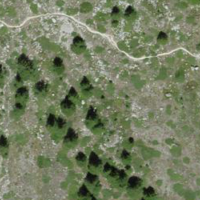
EUNIS habitat code: 31
Species observed at this site:
Oenanthe oenanthe